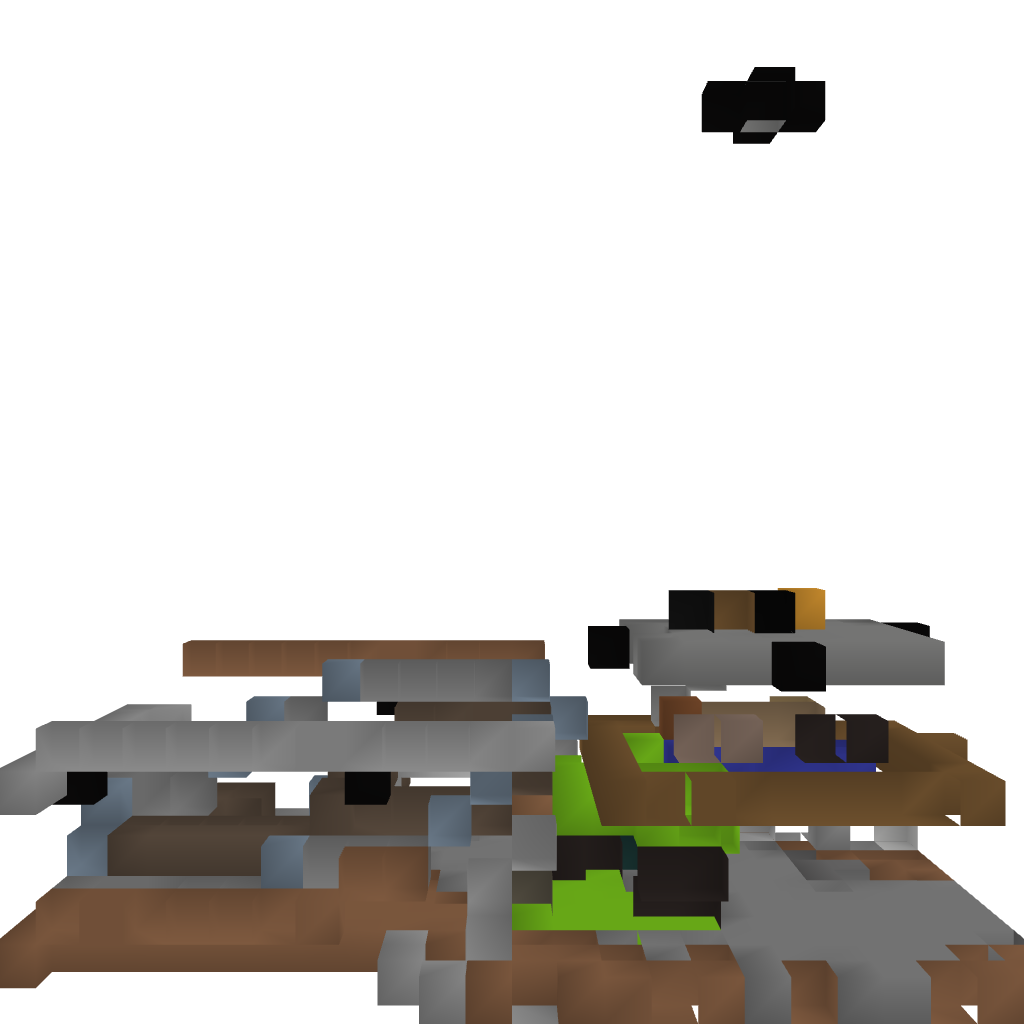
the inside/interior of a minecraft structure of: Small House